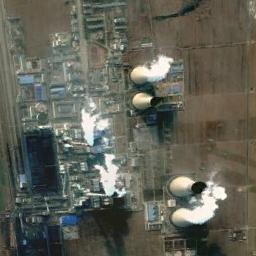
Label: thermal_power_station